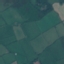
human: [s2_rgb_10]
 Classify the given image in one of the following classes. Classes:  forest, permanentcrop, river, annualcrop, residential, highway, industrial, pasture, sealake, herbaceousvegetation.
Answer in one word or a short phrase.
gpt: Pasture